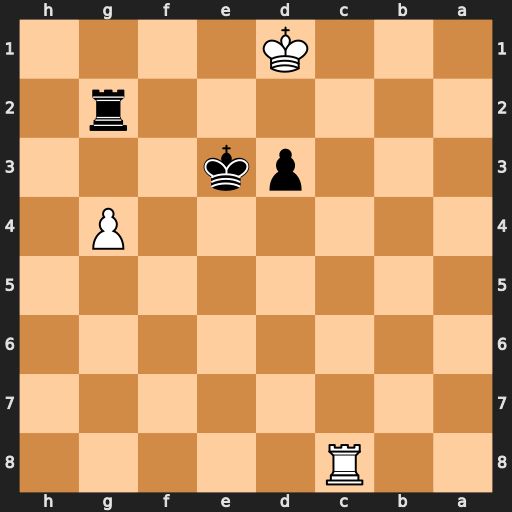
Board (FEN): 2R5/8/8/8/6P1/3pk3/6r1/3K4
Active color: b
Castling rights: -
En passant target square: -
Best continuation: Rg1#